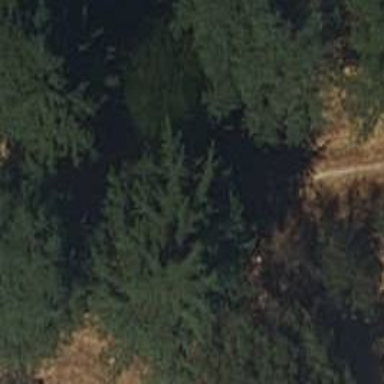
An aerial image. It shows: Path.